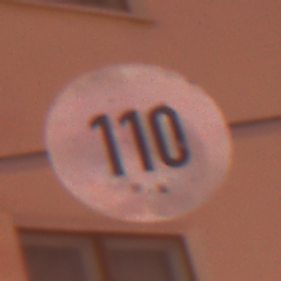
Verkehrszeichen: Geschwindigkeit110
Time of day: Night
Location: Outdoor (Urban)
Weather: Overcast
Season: Winter
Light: Artificial